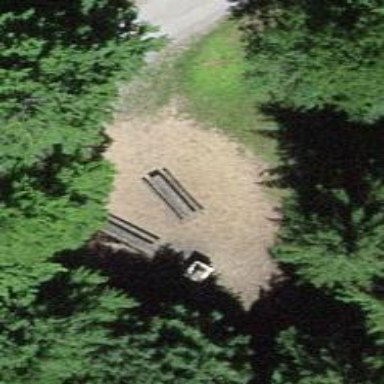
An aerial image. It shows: Picnic site for tourists.